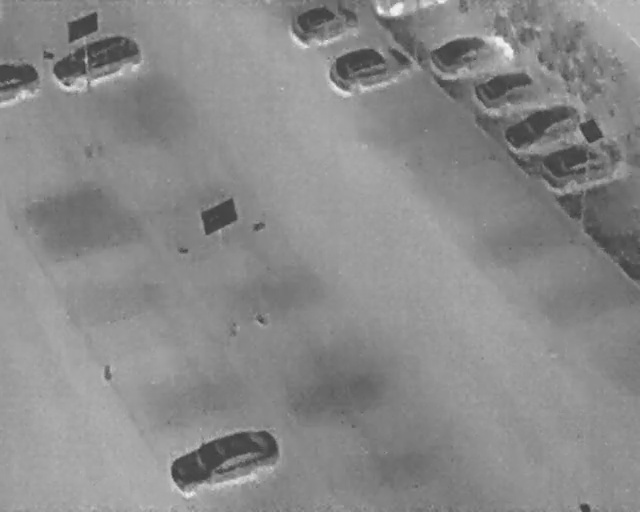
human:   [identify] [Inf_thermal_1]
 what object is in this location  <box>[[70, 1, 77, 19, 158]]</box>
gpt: <ref>1 large car at the top right</ref>

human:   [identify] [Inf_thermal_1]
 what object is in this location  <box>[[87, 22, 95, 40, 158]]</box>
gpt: <ref>1 large car at the right</ref>

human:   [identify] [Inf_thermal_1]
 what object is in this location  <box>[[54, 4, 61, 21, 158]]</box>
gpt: <ref>1 large car at the top</ref>

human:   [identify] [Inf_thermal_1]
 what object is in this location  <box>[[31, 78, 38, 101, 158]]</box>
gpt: <ref>1 large car at the bottom</ref>

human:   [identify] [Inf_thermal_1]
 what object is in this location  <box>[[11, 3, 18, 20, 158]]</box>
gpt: <ref>1 large car at the top left</ref>